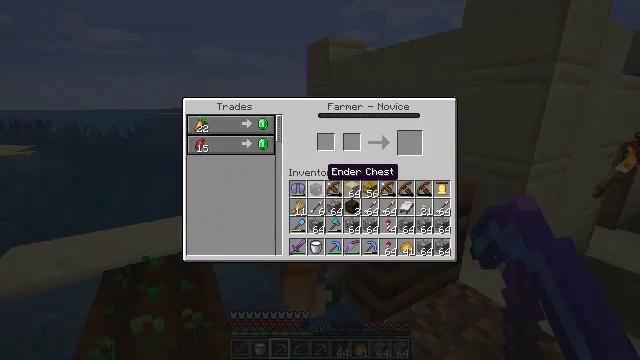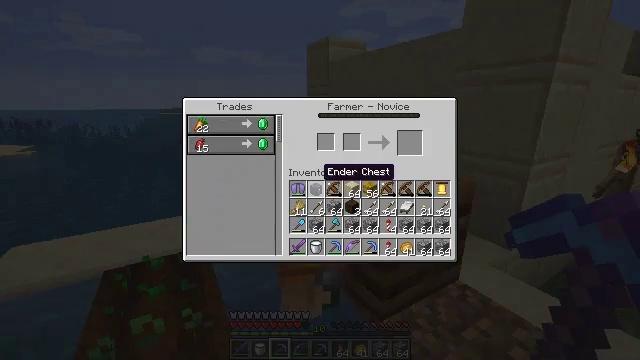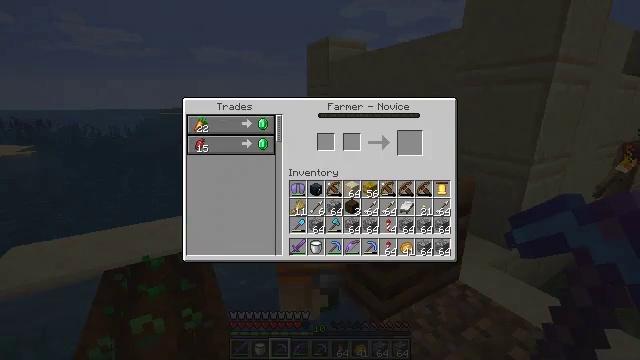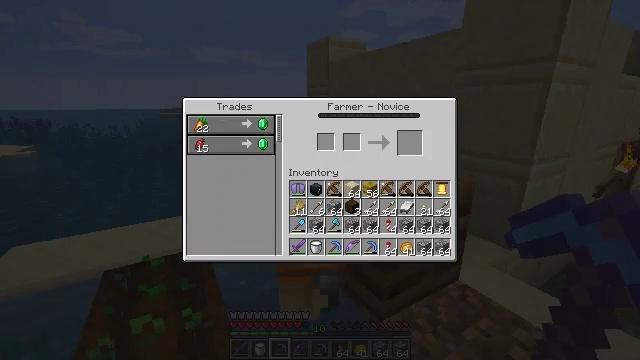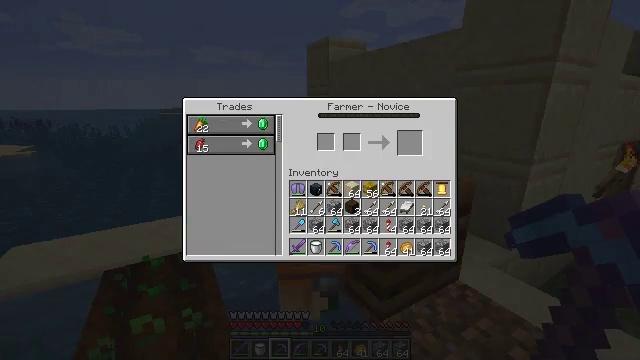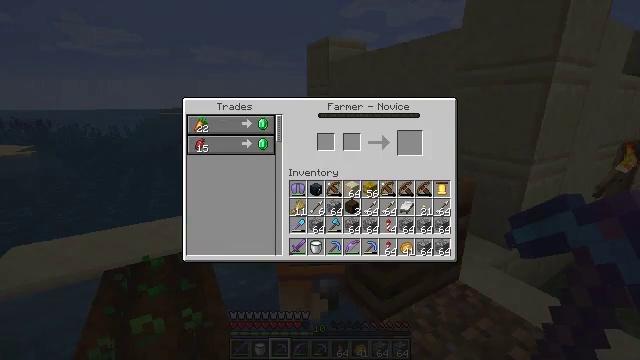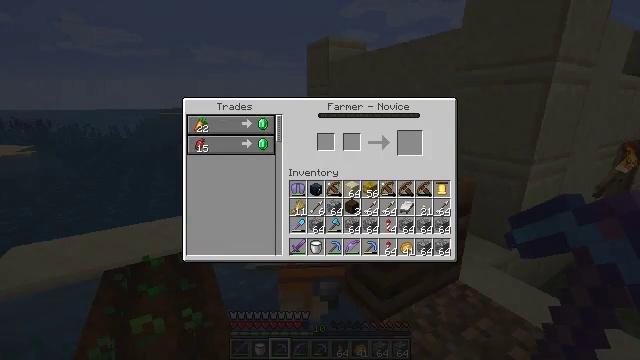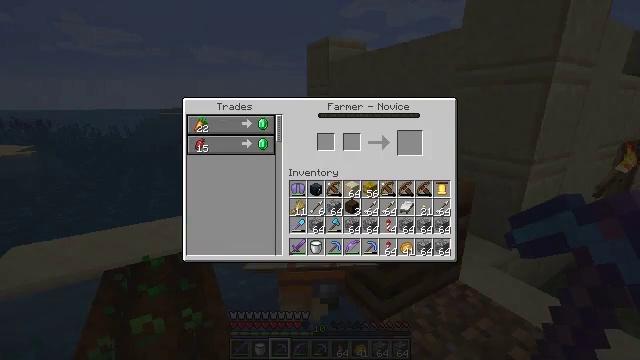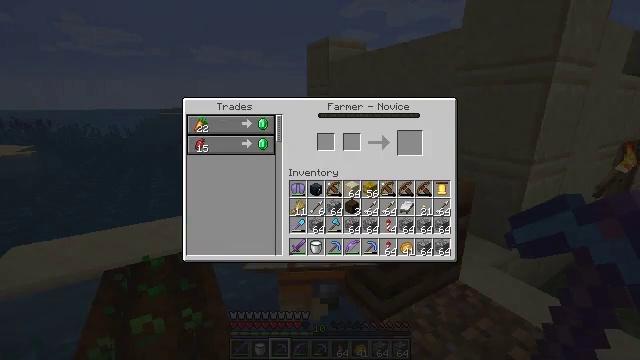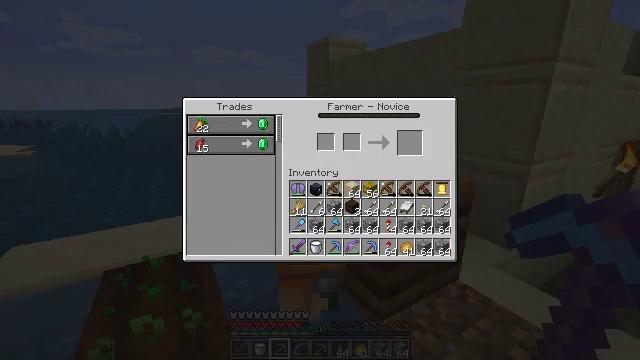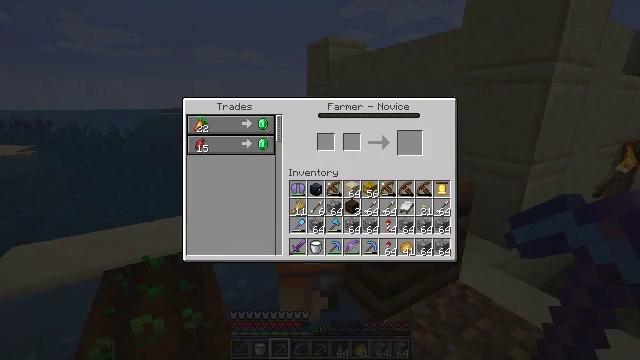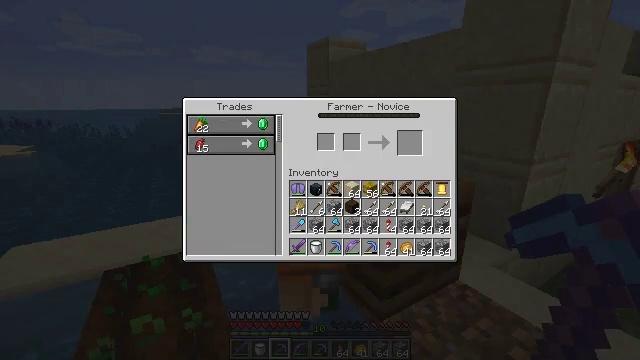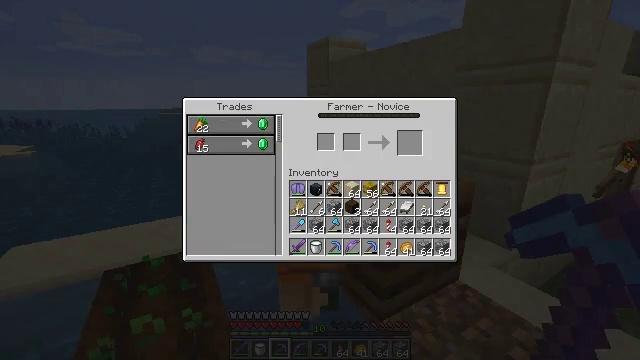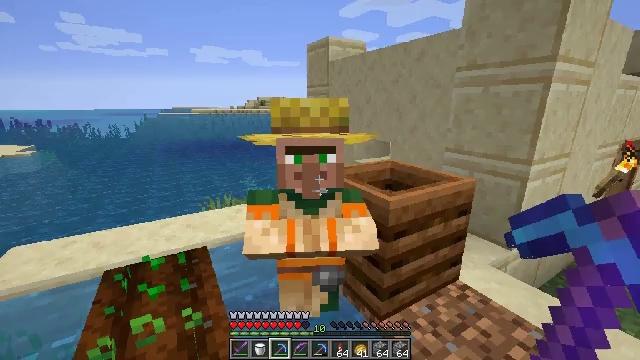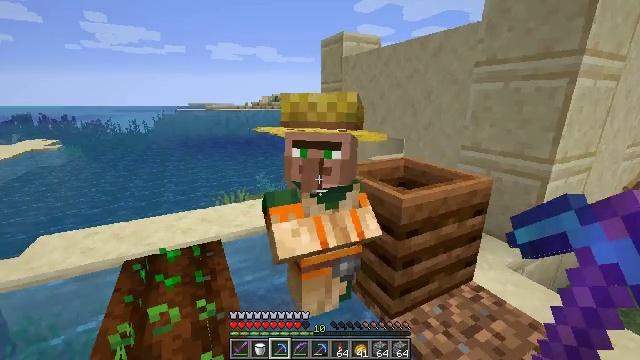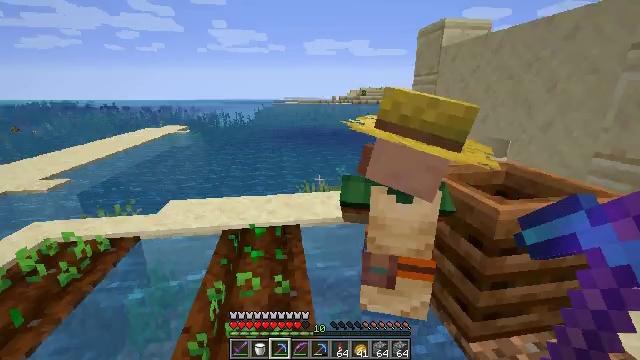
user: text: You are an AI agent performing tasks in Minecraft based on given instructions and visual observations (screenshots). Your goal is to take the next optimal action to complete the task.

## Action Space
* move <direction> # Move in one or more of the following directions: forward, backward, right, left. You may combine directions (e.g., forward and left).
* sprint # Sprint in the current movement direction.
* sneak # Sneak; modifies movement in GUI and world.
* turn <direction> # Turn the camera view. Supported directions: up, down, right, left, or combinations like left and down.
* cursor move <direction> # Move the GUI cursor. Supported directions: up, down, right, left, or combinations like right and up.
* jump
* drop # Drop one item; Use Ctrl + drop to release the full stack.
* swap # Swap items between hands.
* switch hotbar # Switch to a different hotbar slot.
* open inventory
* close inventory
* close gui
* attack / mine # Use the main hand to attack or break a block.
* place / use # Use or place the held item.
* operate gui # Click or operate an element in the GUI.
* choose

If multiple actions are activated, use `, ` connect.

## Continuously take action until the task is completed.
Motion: motion action
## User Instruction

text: Break the hay block to collect it.
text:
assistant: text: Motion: no_op
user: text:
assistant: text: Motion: cursor move left and up
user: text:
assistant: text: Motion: no_op
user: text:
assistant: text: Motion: no_op
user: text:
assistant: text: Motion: no_op
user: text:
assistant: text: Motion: cursor move left and down
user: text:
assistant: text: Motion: cursor move left
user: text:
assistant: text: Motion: no_op
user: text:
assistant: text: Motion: cursor move down
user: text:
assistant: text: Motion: no_op
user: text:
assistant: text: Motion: no_op
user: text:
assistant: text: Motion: no_op
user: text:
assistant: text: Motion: no_op
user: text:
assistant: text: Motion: turn left, close gui
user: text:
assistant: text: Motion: turn left and down, open inventory
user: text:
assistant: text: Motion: turn left
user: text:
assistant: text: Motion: turn left
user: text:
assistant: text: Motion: turn left
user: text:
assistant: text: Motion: turn left
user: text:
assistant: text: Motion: turn left
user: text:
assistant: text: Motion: no_op
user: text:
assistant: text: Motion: no_op
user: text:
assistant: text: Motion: no_op
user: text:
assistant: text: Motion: turn right and down
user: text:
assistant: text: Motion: turn right and down
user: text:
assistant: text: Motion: turn right and down
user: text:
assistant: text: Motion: turn right and down
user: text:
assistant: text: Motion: turn right and down
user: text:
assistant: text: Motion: no_op
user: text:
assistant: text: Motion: turn right